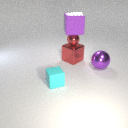
small cyan rubber cube to the left of large purple metal sphere